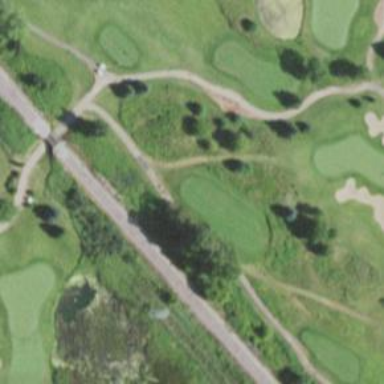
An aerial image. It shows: Path used for both walking and golf.